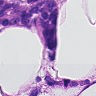
Metastatic tissue present: yes